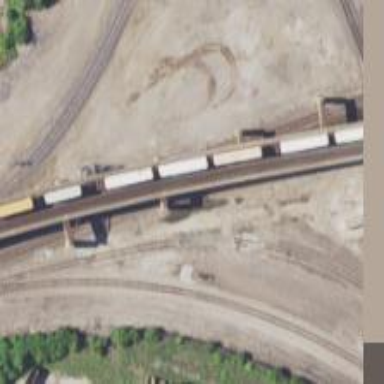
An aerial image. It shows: Abandoned railway.